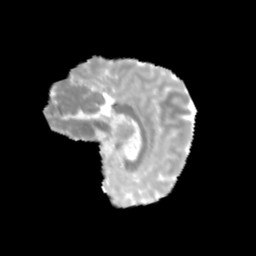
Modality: MD
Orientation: sagittal
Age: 11
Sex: female
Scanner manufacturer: siemens
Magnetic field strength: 3 T
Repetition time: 3.8 s
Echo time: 0.07 s